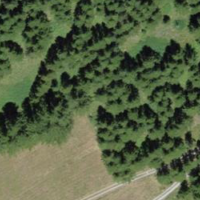
EUNIS habitat code: 44
Species observed at this site:
Clinopodium vulgare